This plot shows a bearing's acceleration signal over time (raw waveform). Determine the bearing's health state. Answer with exactly one of: normal, inner_race, outer_race, ball.
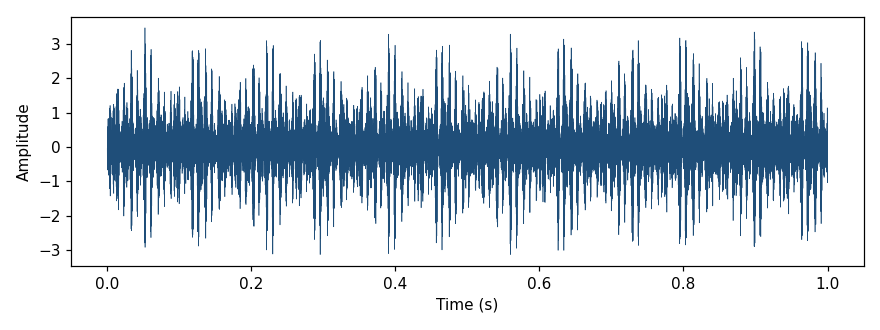
Answer: outer_race